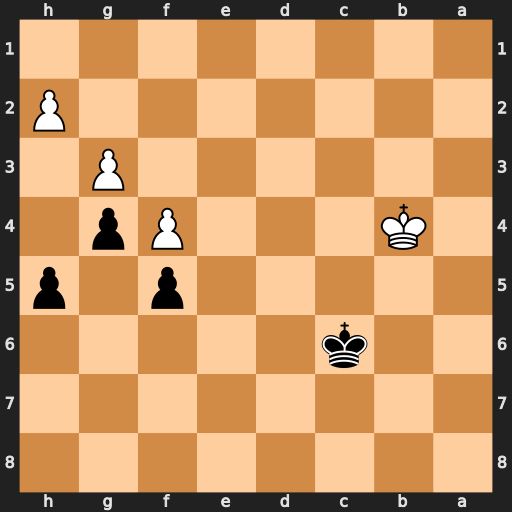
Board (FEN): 8/8/2k5/5p1p/1K3Pp1/6P1/7P/8
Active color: b
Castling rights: -
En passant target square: -
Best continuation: Kd5 Kc3 Ke4 Kc4 Kf3 Kd4 Kg2 Ke5 Kxh2